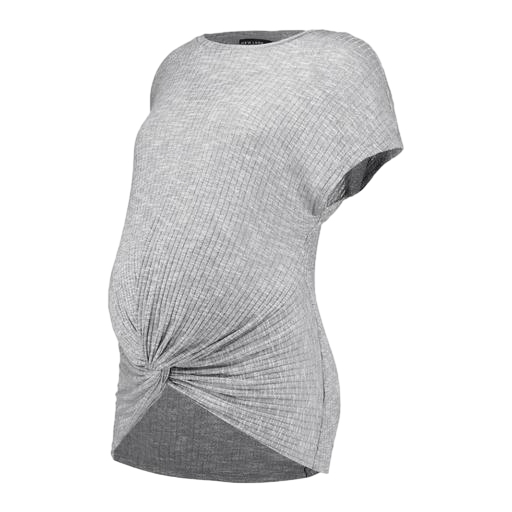
gray jersey tie-front top, multicolor maternity oatmeal twist front jersey tee, gray jersey tie-front shirt, white background